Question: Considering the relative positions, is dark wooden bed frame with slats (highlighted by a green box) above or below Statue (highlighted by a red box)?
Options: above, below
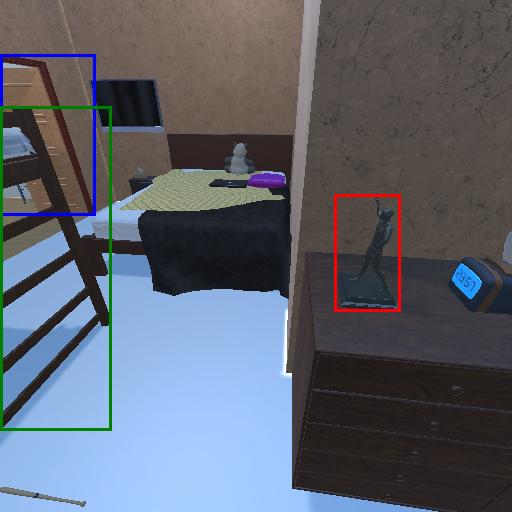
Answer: above